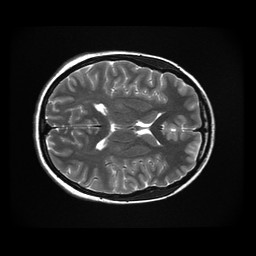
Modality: T2w
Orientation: axial
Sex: female
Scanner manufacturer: ge
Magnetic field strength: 3 T
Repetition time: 5 s
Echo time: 0.1017 s